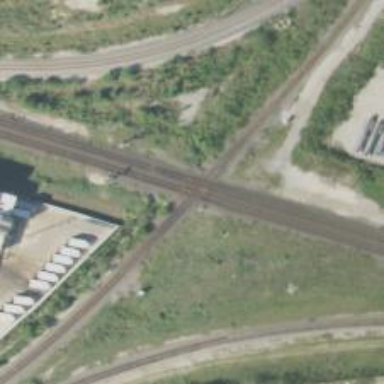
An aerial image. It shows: Railway crossing.